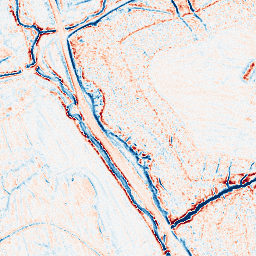
Category: edge_preserving
Decomposition family: anisotropic_diffusion
Decomposition parameters: iterations: 10
kappa: 100
gamma: 0.15
Upsampling method: cubic_catmull_rom
Upsampling parameters: scale: 8
Upsampling scale: 8